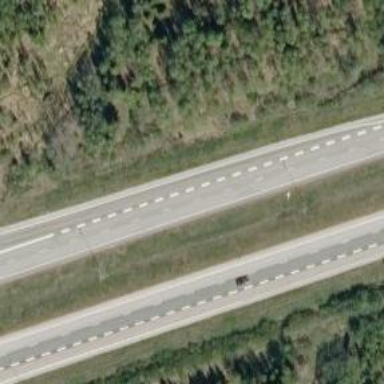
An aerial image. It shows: Motorway junction.